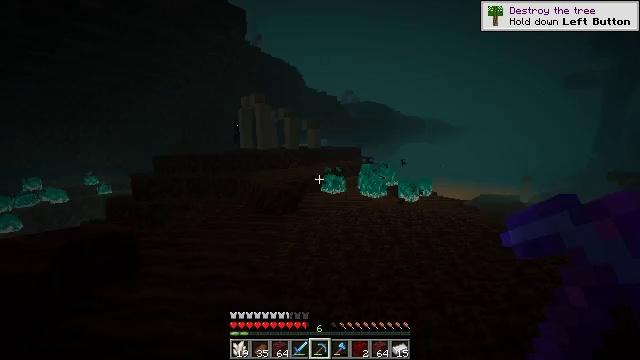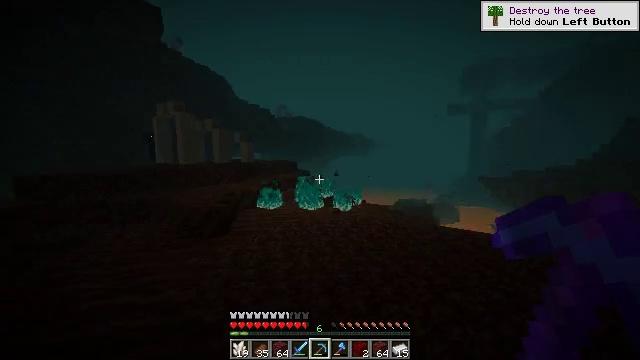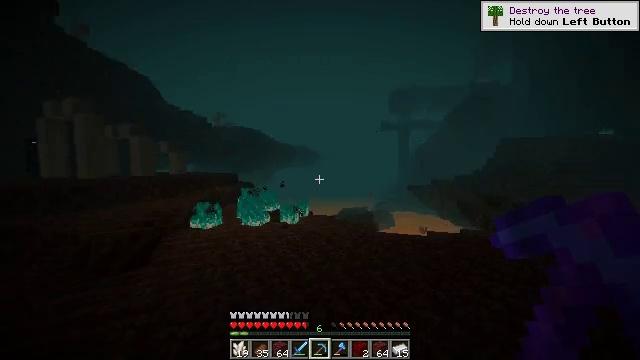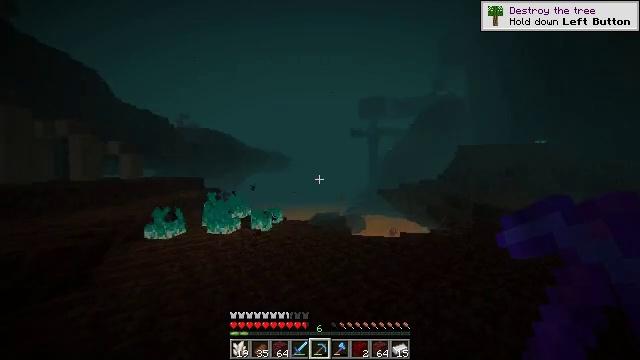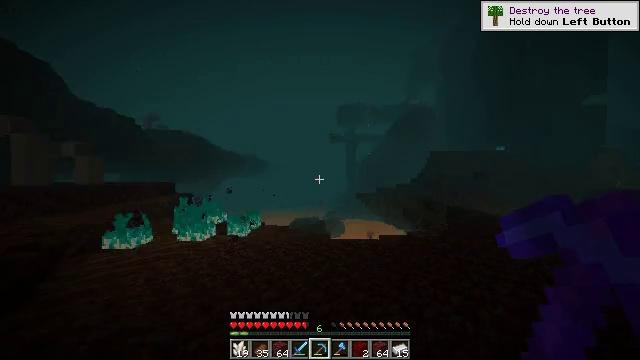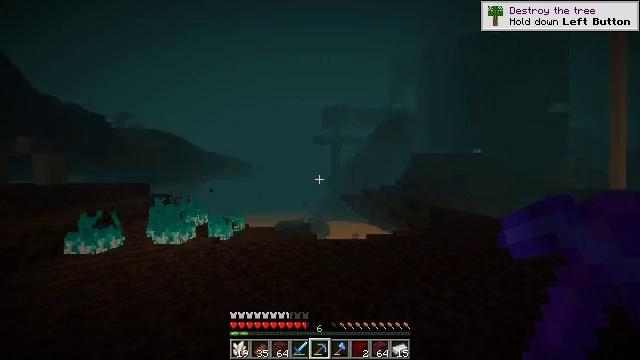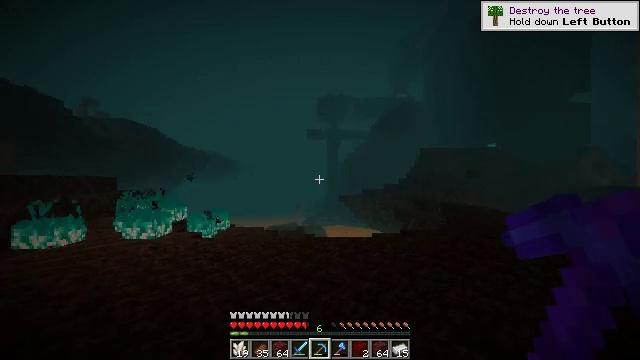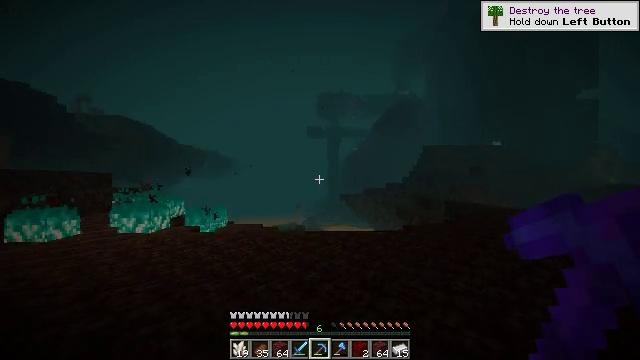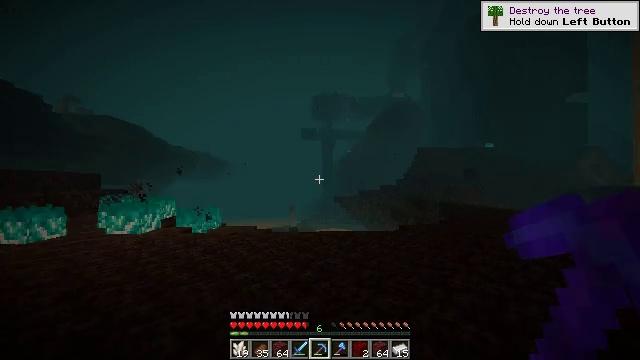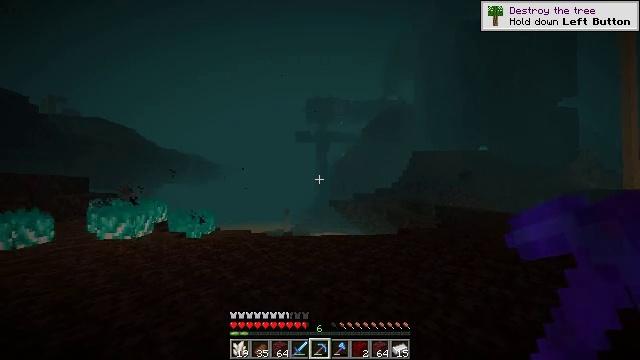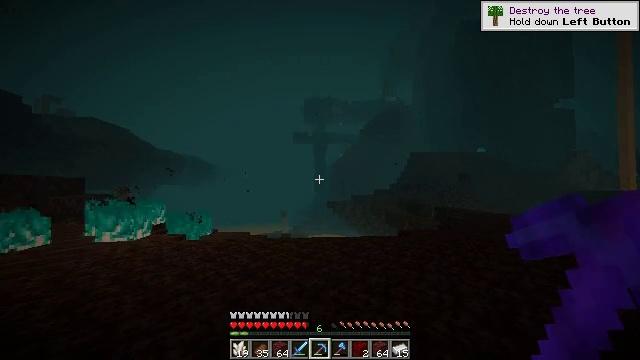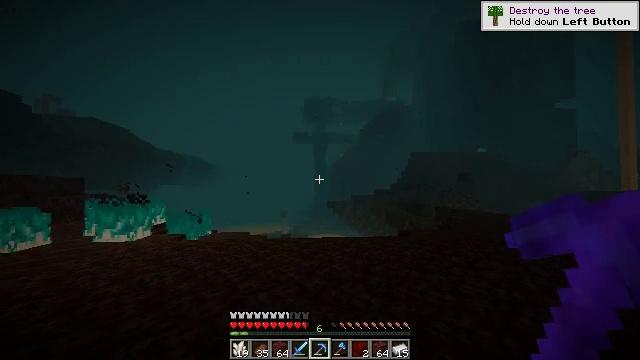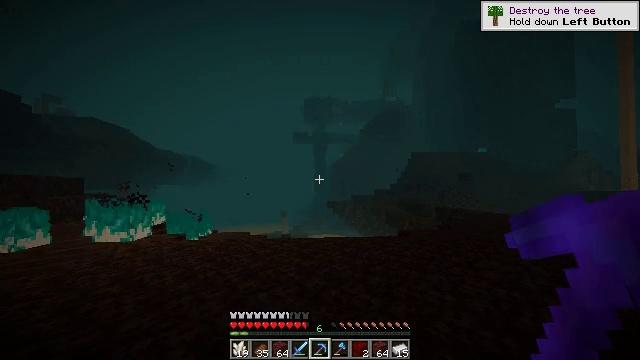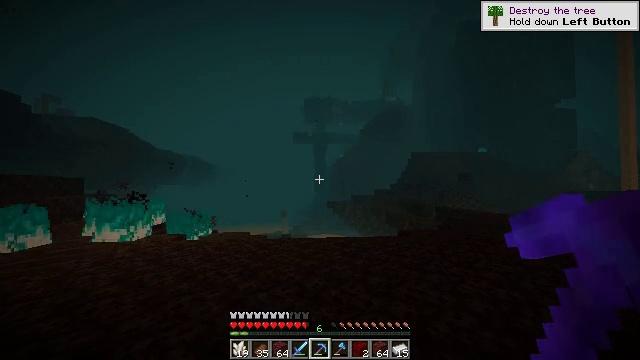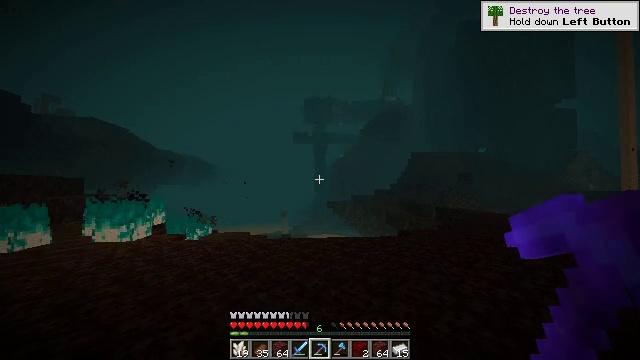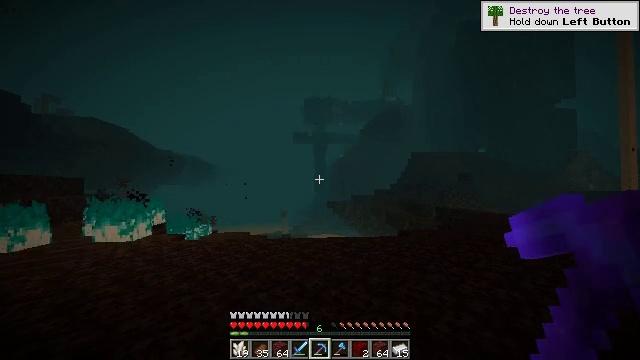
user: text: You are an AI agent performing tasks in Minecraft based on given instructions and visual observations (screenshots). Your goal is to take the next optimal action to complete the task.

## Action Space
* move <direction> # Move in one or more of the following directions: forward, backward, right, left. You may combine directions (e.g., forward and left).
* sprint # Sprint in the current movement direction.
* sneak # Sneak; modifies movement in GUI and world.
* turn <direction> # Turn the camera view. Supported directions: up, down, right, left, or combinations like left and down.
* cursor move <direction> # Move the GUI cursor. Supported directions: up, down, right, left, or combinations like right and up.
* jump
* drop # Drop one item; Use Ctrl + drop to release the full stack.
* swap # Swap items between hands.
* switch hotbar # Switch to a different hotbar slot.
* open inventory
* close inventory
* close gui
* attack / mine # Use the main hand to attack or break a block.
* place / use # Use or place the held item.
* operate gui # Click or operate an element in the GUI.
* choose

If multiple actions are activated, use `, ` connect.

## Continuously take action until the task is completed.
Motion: motion action
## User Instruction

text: Collect bone block by breaking it.
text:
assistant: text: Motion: move forward, turn right and up, jump
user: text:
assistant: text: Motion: move forward, turn right and up
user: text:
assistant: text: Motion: move forward, turn right and up
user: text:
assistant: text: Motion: turn right and up
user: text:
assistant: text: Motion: turn right
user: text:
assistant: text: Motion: move left, turn right
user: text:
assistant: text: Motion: move left
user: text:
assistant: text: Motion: move left, turn right
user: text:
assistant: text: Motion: move left, turn right
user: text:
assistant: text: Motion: no_op
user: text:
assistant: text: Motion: no_op
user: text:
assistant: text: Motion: no_op
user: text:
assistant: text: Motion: no_op
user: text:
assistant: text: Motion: no_op
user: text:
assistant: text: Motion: no_op
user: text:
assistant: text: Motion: no_op
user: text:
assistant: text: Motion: no_op
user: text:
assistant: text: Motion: no_op
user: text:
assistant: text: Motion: no_op
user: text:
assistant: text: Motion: no_op
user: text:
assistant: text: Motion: no_op
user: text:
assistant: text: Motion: no_op
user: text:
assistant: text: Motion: no_op
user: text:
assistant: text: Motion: no_op
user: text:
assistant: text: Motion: no_op
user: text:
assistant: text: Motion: no_op
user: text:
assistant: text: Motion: no_op
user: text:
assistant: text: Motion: move forward
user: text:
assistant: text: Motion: move forward
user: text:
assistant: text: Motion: move forward, turn left and up